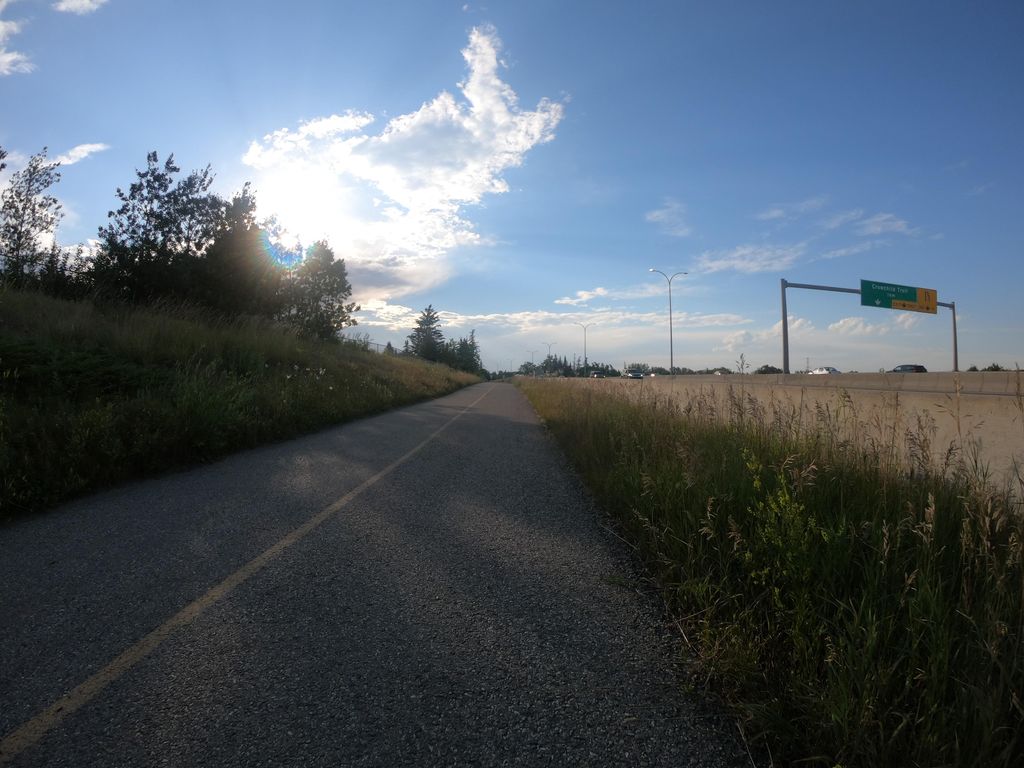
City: calgary